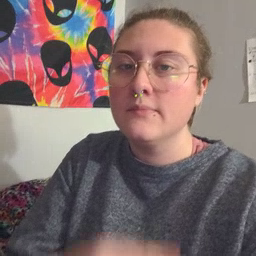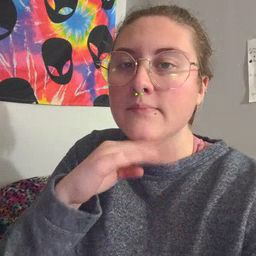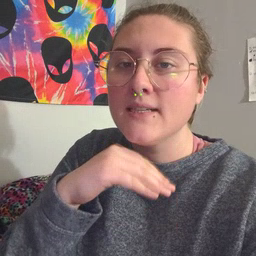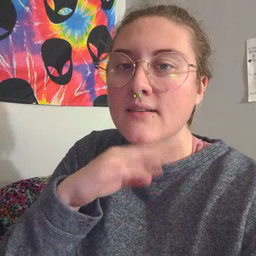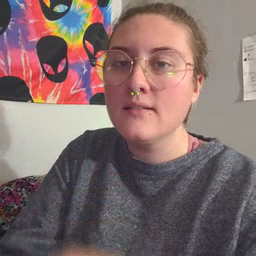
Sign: pig